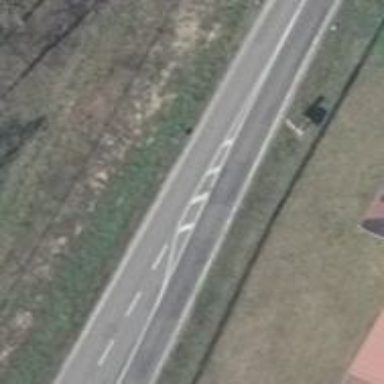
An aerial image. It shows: Secondary road with asphalt surface.